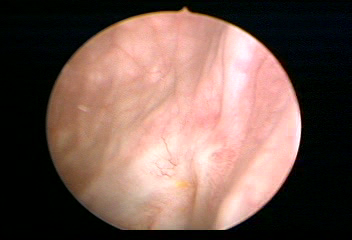
Modality: WLC
Class: Normal mucosa
Bladder cancer association: No